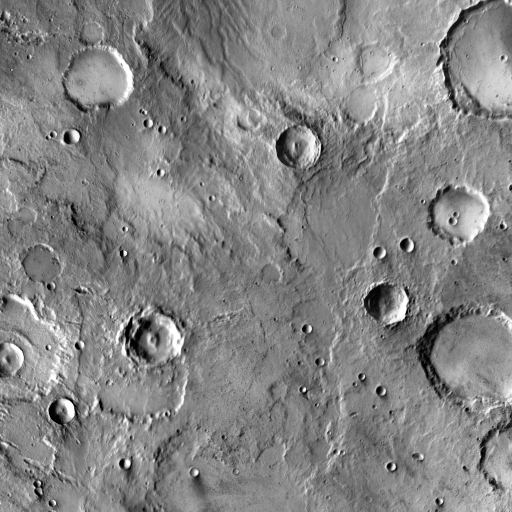
Crater classes present: Background, Other, Layered, Buried, Secondary